Question: I am looking to develop a viz that consists of a node link graph. I have a series of points whose position I don't want to change unless there is a collision (one node on another) on the graph. In case of collided nodes, I want to space them so that they don't overlap. My JS code is as below
'''
var chartWidth = 200;
var chartHeight = 200;
var widthPadding = 40;
var heightPadding = 40;
var link, node;
$(function(){
initialize();
});
function initialize() {
var jsonString = '{"nodes":[{"x":40,"y":64,"r":6,"fixed":true},{"x":40,"y":63,"r":6,"fixed":true},{"x":119,"y":53,"r":6,"fixed":true},{"x":119,"y":73,"r":6,"fixed":true},{"x":137,"y":73,"r":6,"fixed":true},{"x":140,"y":140,"r":6,"fixed":true},{"x":68,"y":57,"r":6,"fixed":true},{"x":70,"y":75,"r":6,"fixed":true},{"x":51,"y":59,"r":6,"fixed":true},{"x":51,"y":54,"r":6,"fixed":true},{"x":137,"y":40,"r":6,"fixed":true}],"links":[{"source":0,"target":1},{"source":1,"target":2},{"source":2,"target":3},{"source":3,"target":4},{"source":4,"target":5},{"source":0,"target":1},{"source":1,"target":6},{"source":6,"target":7},{"source":7,"target":4},{"source":4,"target":5},{"source":0,"target":1},{"source":1,"target":8},{"source":8,"target":9},{"source":9,"target":10},{"source":10,"target":5}]}';
drawForceDirectedNodeLink($.parseJSON(jsonString));
}
function drawForceDirectedNodeLink(graph){
var width = chartWidth + (2*widthPadding);
var height = chartHeight + (2*heightPadding);
var q = d3.geom.quadtree(graph.nodes),
i = 0,
n = graph.nodes.length;
while (++i < n) {
q.visit(collide(graph.nodes[i]));
}
var force = d3.layout.force()
.size([width, height])
.gravity(0.05)
.on("tick", function(){
link.attr("x1", function(d) { return d.source.x; })
.attr("y1", function(d) { return d.source.y; })
.attr("x2", function(d) { return d.target.x; })
.attr("y2", function(d) { return d.target.y; });
node.attr("cx", function(d) { return d.x; })
.attr("cy", function(d) { return d.y; })
.attr("r", function(d) { return d.r; });
});
var svg = d3.select("body").append("svg")
.attr("width", width)
.attr("height", height);
var link = svg.selectAll(".link"),
node = svg.selectAll(".node");
force
.nodes(graph.nodes)
.links(graph.links)
.start();
link = link.data(graph.links)
.enter().append("line")
.attr("class", "link");
node = node.data(graph.nodes)
.enter().append("circle")
.attr("class", "node");
}
function collide(node) {
var r = node.radius + 16,
nx1 = node.x - r,
nx2 = node.x + r,
ny1 = node.y - r,
ny2 = node.y + r;
return function(quad, x1, y1, x2, y2) {
if (quad.point && (quad.point !== node)) {
var x = node.x - quad.point.x,
y = node.y - quad.point.y,
l = Math.sqrt(x * x + y * y),
r = node.radius + quad.point.radius;
if (l < r) {
l = (l - r) / l * .5;
node.x -= x *= l;
node.y -= y *= l;
quad.point.x += x;
quad.point.y += y;
}
}
return x1 > nx2
|| x2 < nx1
|| y1 > ny2
|| y2 < ny1;
};
}
'''
As you can see, I have tried to implement the collision detection logic mentioned <URL>. But some how I have not been able to get that part work.

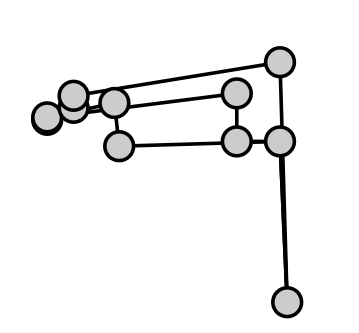
Answer: Notice that within your 'jsonString' declaration inside of 'initialize()', each node is being given an 'r' property. However, further down within 'collide()', you're doing the following:
'''
.attr("r", function(d) { return d.radius - 2; })
'''
Make sure your nodes have a 'radius' property attached to them. If not, the following change should do it:
'''
.attr("r", function(d) { return d.r - 2; })
'''
You can see on line 30 of Mike Bostock's script that his nodes are initially declared with a 'radius' property, as opposed to your 'r' property.
'''
var nodes = d3.range(200).map(function() { return {radius: Math.random() * 12 + 4}; }),
'''